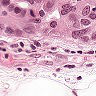
Metastatic tissue present: yes